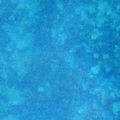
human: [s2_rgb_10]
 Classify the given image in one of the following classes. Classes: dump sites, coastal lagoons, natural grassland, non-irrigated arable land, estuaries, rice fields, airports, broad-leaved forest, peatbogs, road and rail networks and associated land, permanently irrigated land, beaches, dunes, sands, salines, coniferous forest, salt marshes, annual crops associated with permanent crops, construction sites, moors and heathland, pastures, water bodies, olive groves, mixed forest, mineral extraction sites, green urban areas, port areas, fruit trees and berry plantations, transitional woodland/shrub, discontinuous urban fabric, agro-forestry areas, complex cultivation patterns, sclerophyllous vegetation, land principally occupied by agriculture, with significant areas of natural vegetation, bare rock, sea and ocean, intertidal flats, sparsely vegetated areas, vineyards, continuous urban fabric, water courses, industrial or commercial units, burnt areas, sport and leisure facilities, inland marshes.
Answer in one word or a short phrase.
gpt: sea and ocean